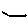
Label: line